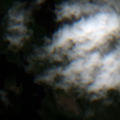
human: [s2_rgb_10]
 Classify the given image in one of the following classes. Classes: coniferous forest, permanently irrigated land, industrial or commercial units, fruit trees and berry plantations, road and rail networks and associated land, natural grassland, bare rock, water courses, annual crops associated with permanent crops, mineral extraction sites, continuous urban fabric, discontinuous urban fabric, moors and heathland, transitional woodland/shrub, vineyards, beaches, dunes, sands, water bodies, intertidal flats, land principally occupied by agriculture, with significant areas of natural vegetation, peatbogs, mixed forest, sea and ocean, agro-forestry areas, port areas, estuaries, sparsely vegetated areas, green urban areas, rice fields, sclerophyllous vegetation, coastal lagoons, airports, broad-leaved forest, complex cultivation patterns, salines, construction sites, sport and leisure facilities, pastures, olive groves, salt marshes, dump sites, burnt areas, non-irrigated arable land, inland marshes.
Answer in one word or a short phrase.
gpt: broad-leaved forest, coniferous forest, mixed forest, water bodies